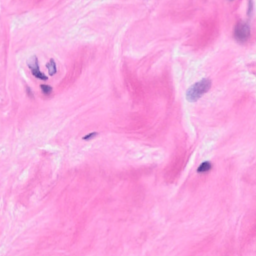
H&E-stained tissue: Breast